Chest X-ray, AP view. Patient: 59 years old, sex F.
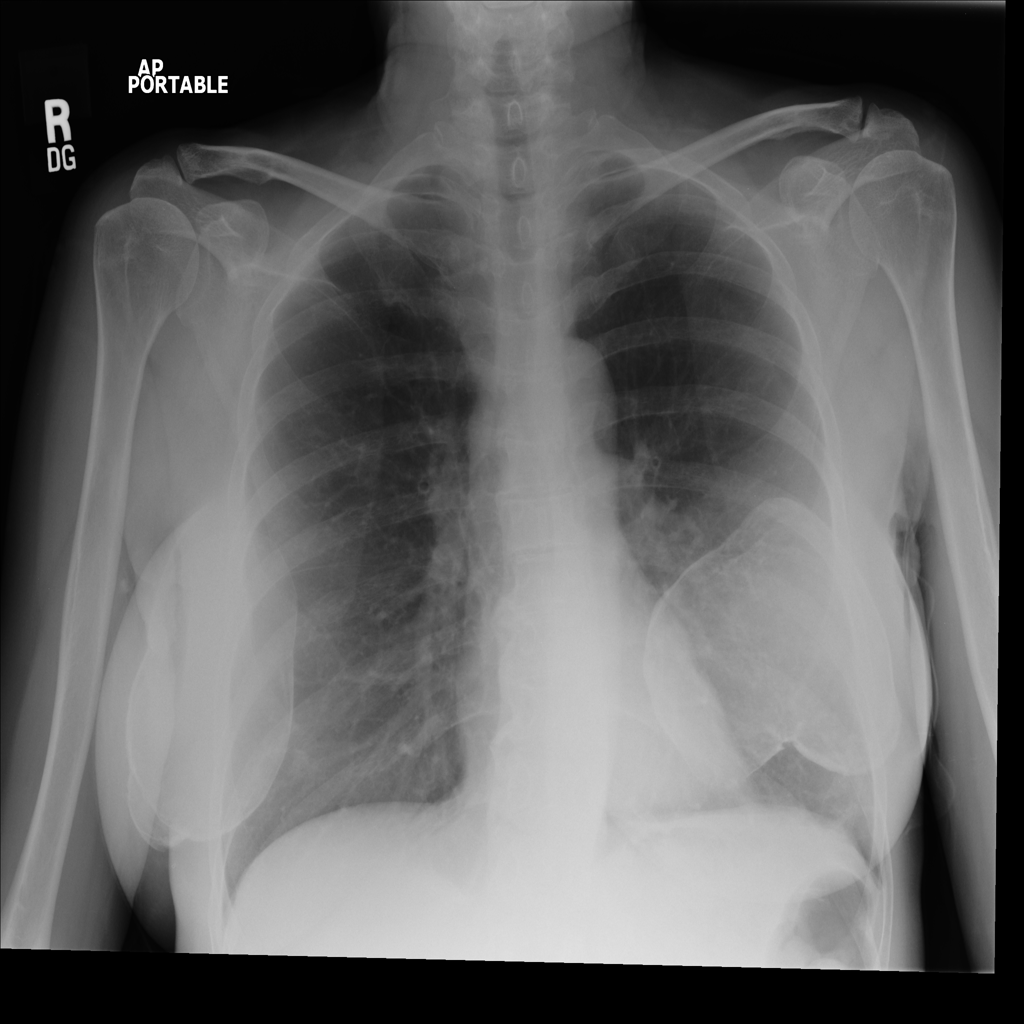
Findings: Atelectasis